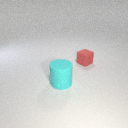
large cyan rubber cylinder in front of small red rubber cube